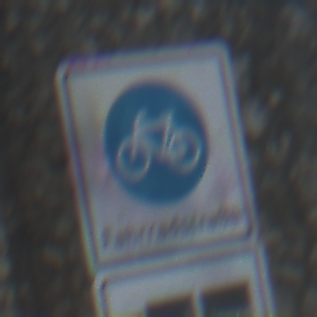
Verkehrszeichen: BeginnFahrradstrasse
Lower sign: MehrspurigeFahrzeugeFrei4
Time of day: MorningAfternoon
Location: Outdoor (Suburban)
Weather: PartlyCloudy
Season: NotSpecified
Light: Natural